Question: ---
I have some strange errors in displaying model. I am creating something like chat. Users sending messages between yourself. When user selected one message in his inbox, and has clicked on the button "Answer", for example, form send submit(). Then information about selected message is displaying.
And in this moment I have a problem. If fields, that's displaying message properties are '@Html.DisplayFor()', all works fine. Info of the message refreshed with change of selected message. But if properties displaying with '@Html.TextAreaFor' or Html.TextBoxFor it didn't happend with changing selected message.
And, if user clicked on "view" button, which display model in '@Html.DisplayFor()'
model displaying refresh, and refresh in '@Html.DisplayFor()' many many times. And as soon as click on "Answer" button, ie dipaly model in '@Html.TextBoxFor()', model stopped to refresh display on changing selected message.
I drawed an image, for easier understanding. :)

## Many Many Thanks!
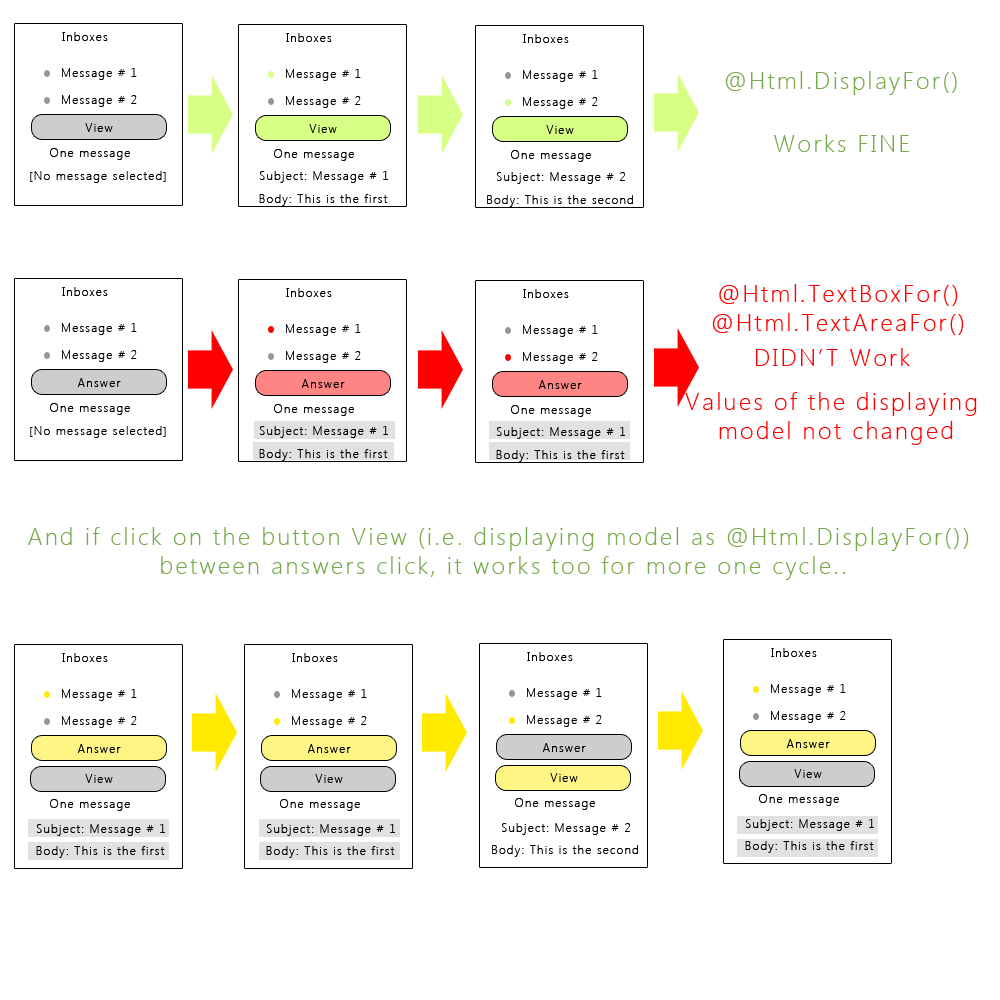
Answer: I guess you are modifying the value you have bound the TextBoxFor on the HttpPost action:
'''
[HttpPost]
public ActionResult SomeAction(MyViewModel model)
{
model.SomeProperty = "some new value";
return View(model);
}
'''
and in the view you have:
'''
@Html.TextBoxFor(x => x.SomeProperty)
'''
If so, then this is by design. The HTML input helpers (such as TextBoxFor, TextAreaFor, CheckBoxFor, ...) are first looking in the ModelState when rendering their values and only after that in the model itself. So if you intend to modify some of the model properties in your POST action make sure that you remove it from the ModelState:
'''
[HttpPost]
public ActionResult SomeAction(MyViewModel model)
{
ModelState.Remove("SomeProperty");
model.SomeProperty = "some new value";
return View(model);
}
'''